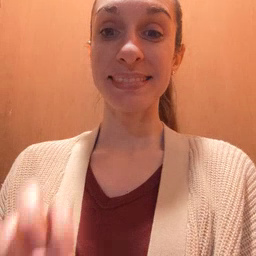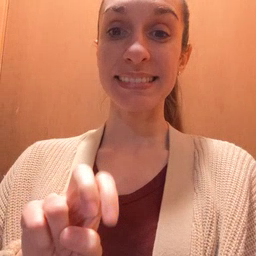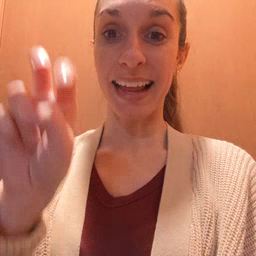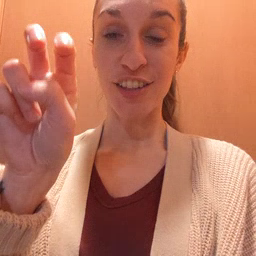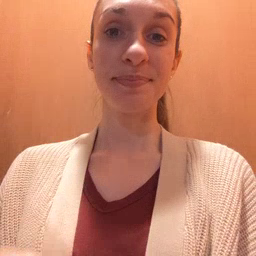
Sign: stairs